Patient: sex M, age 64
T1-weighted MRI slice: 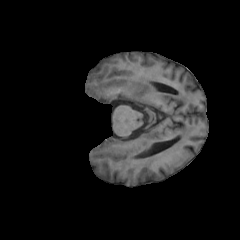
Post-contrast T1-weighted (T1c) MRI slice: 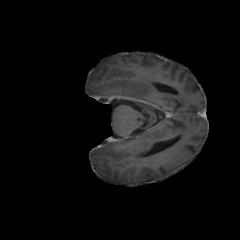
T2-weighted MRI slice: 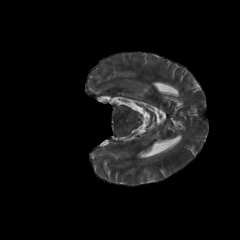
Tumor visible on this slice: no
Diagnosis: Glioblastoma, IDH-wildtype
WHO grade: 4